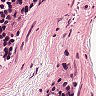
Metastatic tissue present: no